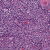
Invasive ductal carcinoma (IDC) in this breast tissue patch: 1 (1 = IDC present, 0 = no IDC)